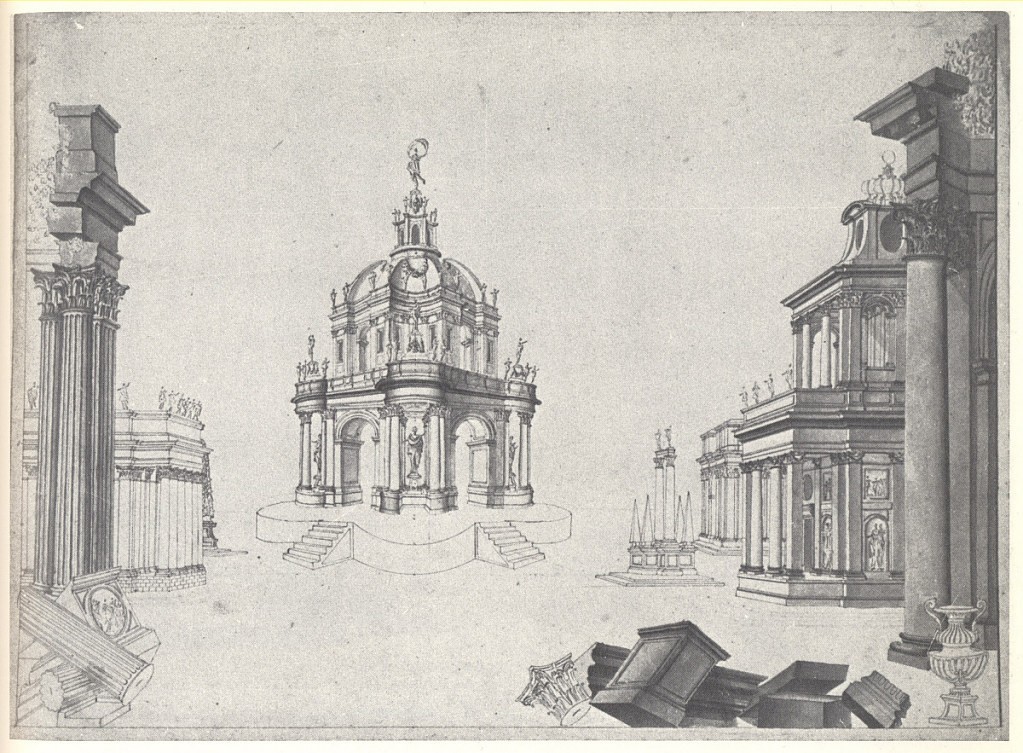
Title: Stage Design: Architectural Capriccio with a Tempietto and Broken Columns
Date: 1775–90
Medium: Pen and black, brown ink, brush and gray wash, pink, yellow watercolor, graphite on thick white laid paper
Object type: Drawing
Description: Horizontal drawing of a stage design. In the middle a domed tempietto with sculptural decoration and trefoil ground plans. On either side antique buildings, in the foreground ruins; in unfinished state.